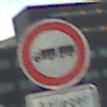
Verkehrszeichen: VerbotLastkraftwagenMitAnhaenger
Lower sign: PersonengruppenFrei1
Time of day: MorningAfternoon
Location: Outdoor (Urban)
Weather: PartlyCloudy
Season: NotSpecified
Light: Natural